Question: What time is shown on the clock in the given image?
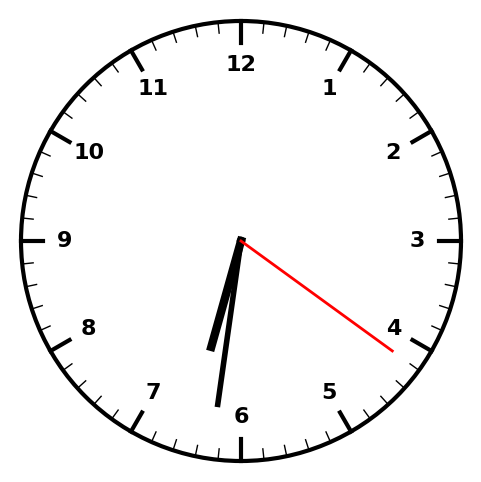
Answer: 06:31:21